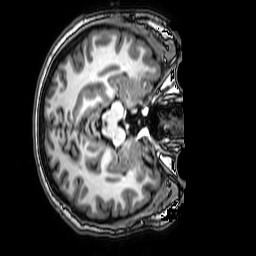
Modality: T1w
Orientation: axial
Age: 17
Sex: male
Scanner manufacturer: philips
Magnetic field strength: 3 T
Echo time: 0.0038 s